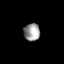
Tissue: skin
Cell type: Epithelial cells
Senescence score: 0.2701
Nuclear area (px): 274
Mean DAPI intensity: 155.861